Question: I'm trying to develop a firefox toolbar ;)
so my structure is

In the options.xul is an PrefWindow which i'm opening over an
'''
<toolbarbutton oncommand="esbTb_OpenPreferences()"/>
function esbTb_OpenPreferences() {
window.openDialog("chrome://Toolbar/content/options.xul", "einstellungen", "chrome,titlebar,toolbar,centerscreen,modal", this);}
'''
so in my preferences i can set some checkboxes which indicates what links are presented in my toolbar. So when the preferences window is Closed or the "Ok" button is hitted I want to raise an event or an function which updates via DOM my toolbar.
So this is the function which is called when the toolbar is loaded. It sets the links visibility of the toolbar.
'''
function esbTB_LoadMenue() {
var MenuItemNews = document.getElementById("esbTb_rss_reader");
var MenuItemEservice = document.getElementById("esbTb_estv");
if (!(prefManager.getBoolPref("extensions.esbtoolbar.ShowNews"))) {
MenuItemNews.style.display = 'none';
}
if (!(prefManager.getBoolPref("extensions.esbtoolbar.ShowEservice"))) {
MenuItemEservice.style.display = 'none';
}
}
'''
So I tried some thinks like adding an eventlistener to the dialog which doesn't work... in the way I tried...
And i also tried to hand over the window object from the root window( the toolbar) as an argument of the opendialog function changed the function to this.
'''
function esbTB_LoadMenue(RootWindow) {
var MenuItemNews = RootWindow.getElementById("esbTb_rss_reader");
var MenuItemEservice = RootWindow.getElementById("esbTb_estv");}
'''
And then tried to Access the elements over the handover object, but this also not changed my toolbar at runtime.
So what i'm trying to do is to change the visibile links in my toolbar during the runtime and I don't get it how I should do that...
thanks in advance
-------edit-------
'''
var prefManager = {
prefs: null,
start: function()
{
this.prefs = Components.classes["@mozilla.org/preferences-service;1"]
.getService(Components.interfaces.nsIPrefService)
.getBranch("extensions.esbtoolbar.");
this.prefs.QueryInterface(Components.interfaces.nsIPrefBranch2);
this.prefs.addObserver("", this, false);
},
end: function()
{
this.prefs.removeObserver("", this);
},
observe: function(subject, topic, data)
{
if (topic != "nsPref:changed")
{
return;
}
//Stuff what is done when Prefs have changed
esbTB_LoadMenue();
},
SetBoolPref: function(pref,value)
{
this.prefs.setBoolPref(pref,value);
},
GetBoolPref: function(pref)
{
this.prefs.getBoolPref(pref);
}
}
'''
So this is my implementation.
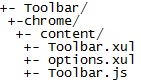
Answer: The trick is to listen to preference changes. That way your toolbar updates whenever the prefs change -- regardless if it happened through your PrefWindow, about:config or some other mechanism.
In Toolbar.js you do the following
'''
var esbTB_observe = function(subject, topic, data) {
if (topic != "nsPref:changed") {
return;
}
// find out which pref changed and do stuff
}
var esbTB_init = function() {
prefs =
Components.classes["@mozilla.org/preferences-service;1"]
.getService(Components.interfaces.nsIPrefService)
.getBranch("extensions.esbtoolbar.");
prefs.QueryInterface(Components.interfaces.nsIPrefBranch2);
prefs.addObserver("", esbTB_observe, false);
}
// Init addin after window loaded
window.addEventListener("load", esbTB_init, false);
'''
Now, when the window loads, the esbTB_init() function is called in which the observer to the pref branch "extensions.esbtoolbar." is added. Later, when a pref in the branch is changed, the esbTB_observe() function is automatically called.
In esbTB_observe() you have to read the values of your prefs and adjust the toolbar.